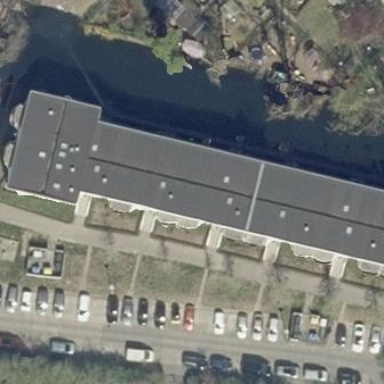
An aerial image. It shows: Flat-roofed apartment building.